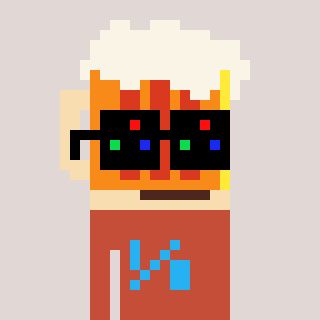
a pixel art character with square black sunglasses, a beer-shaped head and a rust-colored body on a warm background